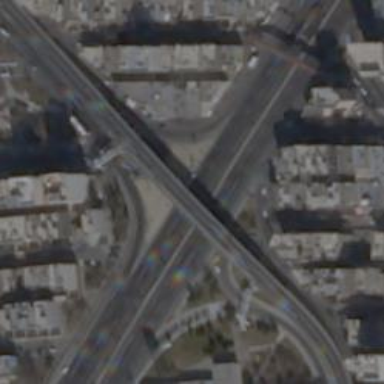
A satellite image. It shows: Tertiary road with bridge.